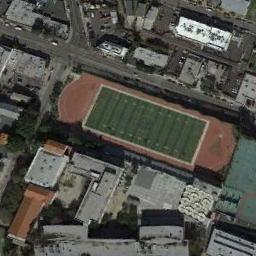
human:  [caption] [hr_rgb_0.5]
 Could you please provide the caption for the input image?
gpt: There are many buildings next to the ground track field .

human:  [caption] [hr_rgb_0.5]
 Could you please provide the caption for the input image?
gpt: The ground track field with a gridiron is surrounded by some buildings .

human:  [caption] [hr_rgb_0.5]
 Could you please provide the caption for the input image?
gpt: There is a small track in the upper left corner .

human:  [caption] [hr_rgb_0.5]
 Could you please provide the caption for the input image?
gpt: Track and field are surrounded by buildings and roads .

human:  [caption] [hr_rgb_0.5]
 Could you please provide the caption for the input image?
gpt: There are many gray buildings around the ground track field .